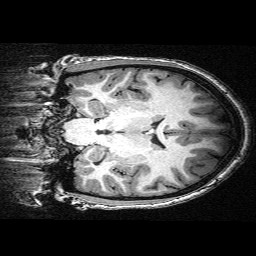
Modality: T1w
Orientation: coronal
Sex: female
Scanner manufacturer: siemens
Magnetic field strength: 3 T
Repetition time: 2.3 s
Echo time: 0.00336 s